Field crop: maize
Growth stage: 2
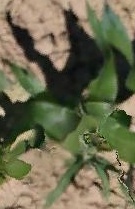
Species: maize